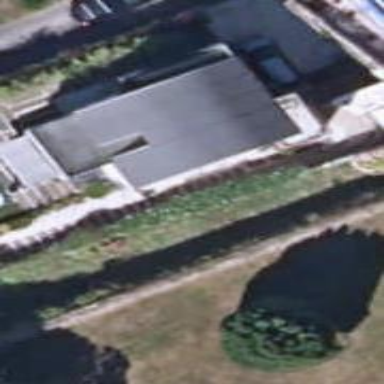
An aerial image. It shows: Simple house.